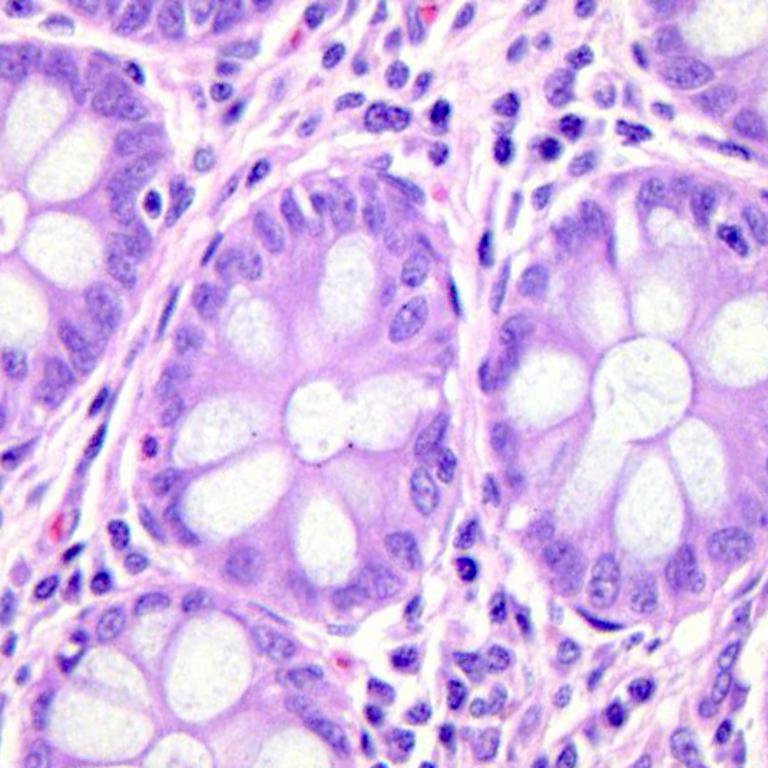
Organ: colon
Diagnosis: benign